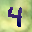
Label: 4